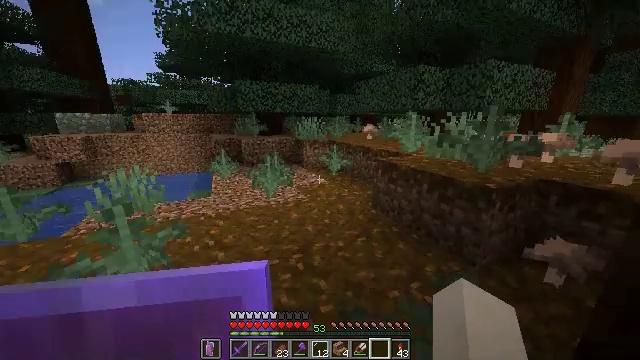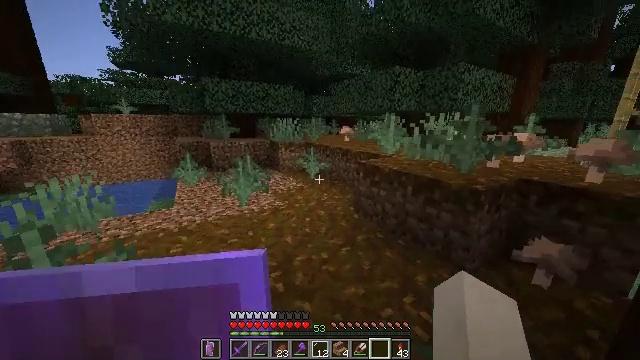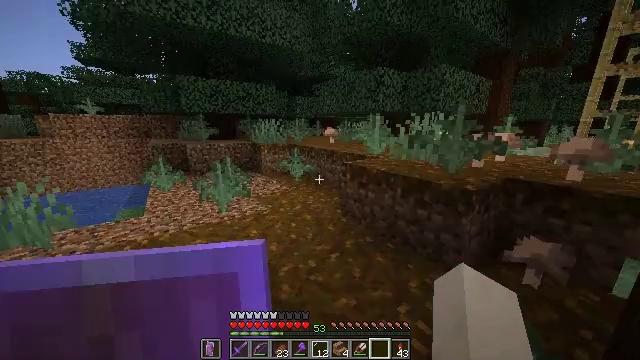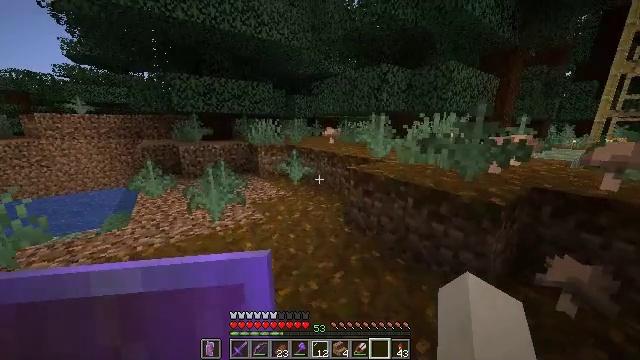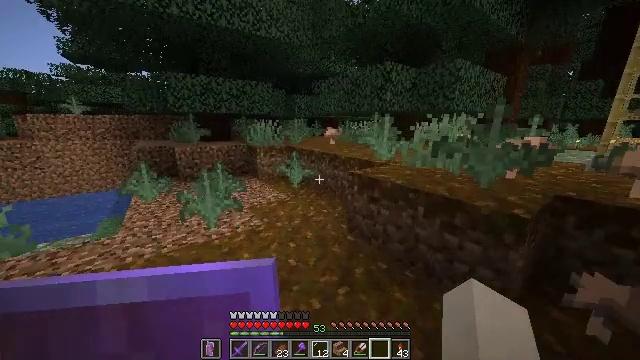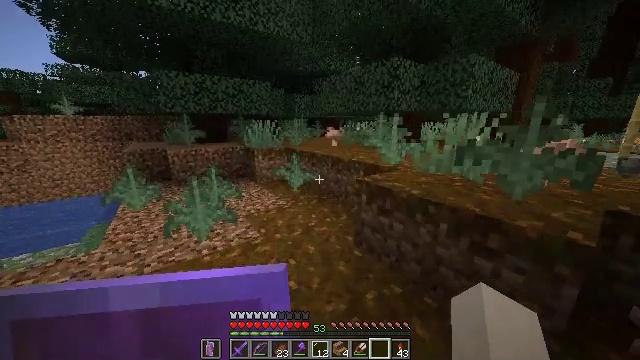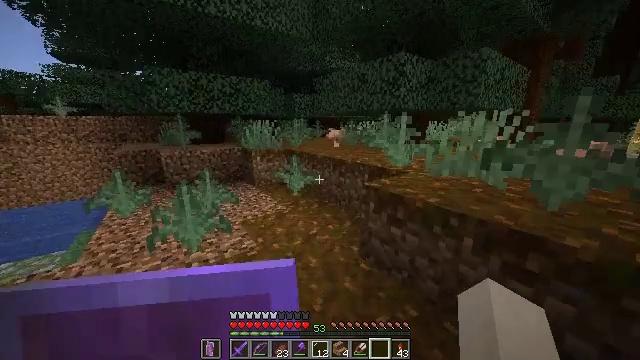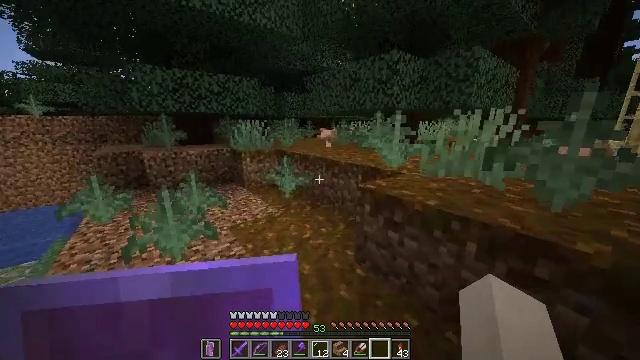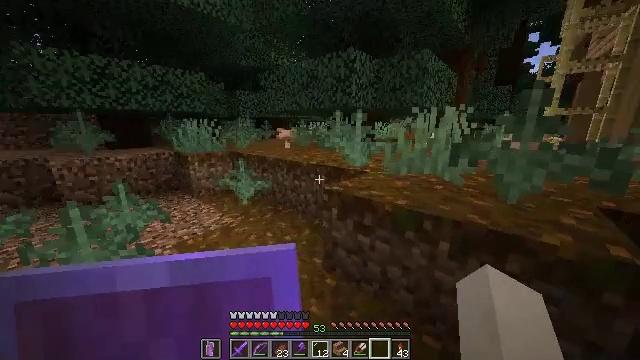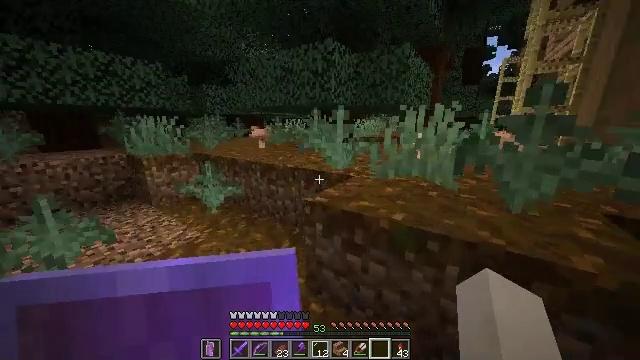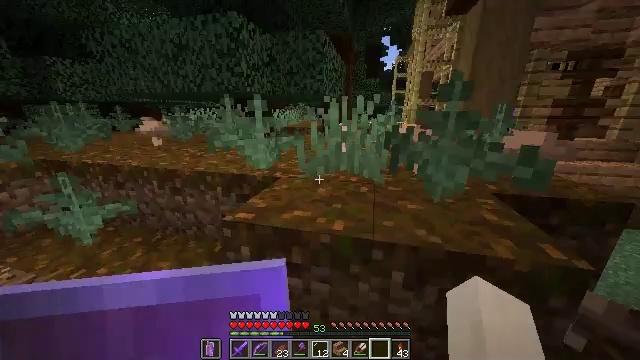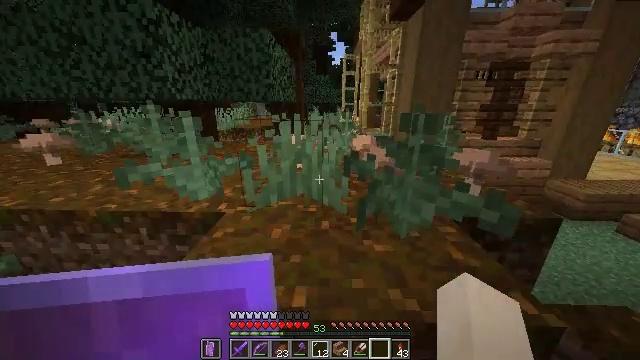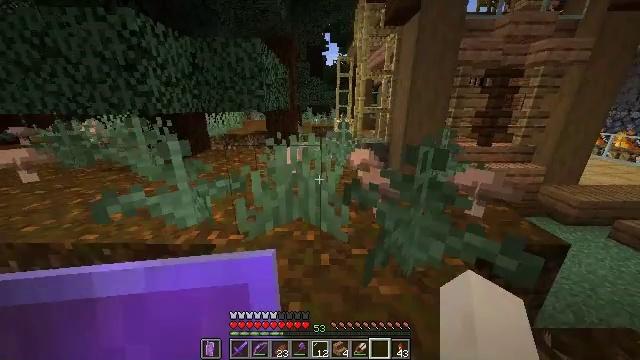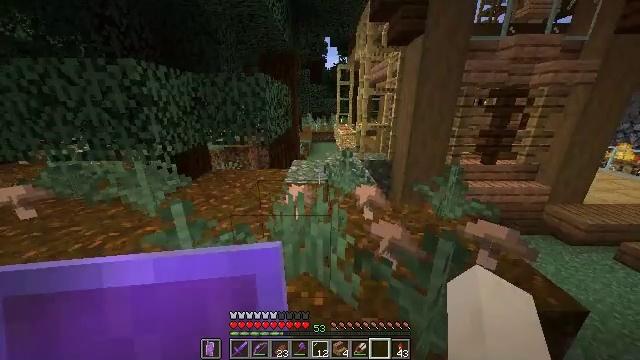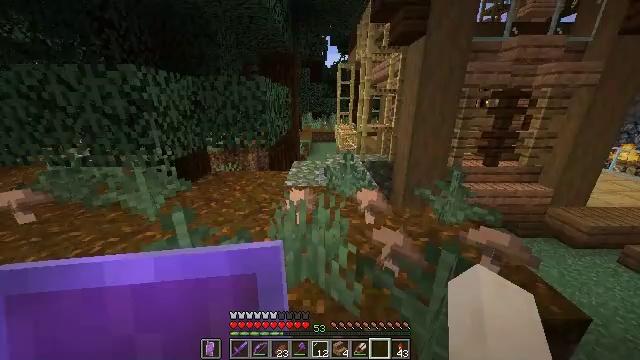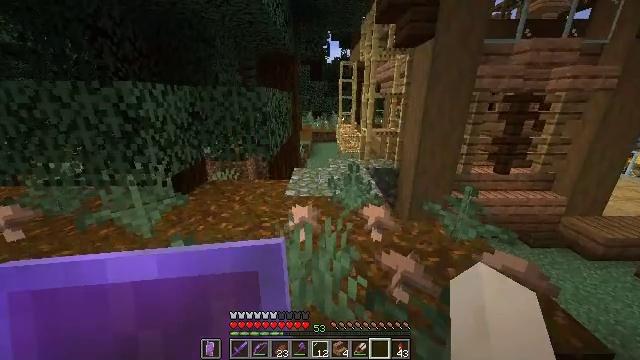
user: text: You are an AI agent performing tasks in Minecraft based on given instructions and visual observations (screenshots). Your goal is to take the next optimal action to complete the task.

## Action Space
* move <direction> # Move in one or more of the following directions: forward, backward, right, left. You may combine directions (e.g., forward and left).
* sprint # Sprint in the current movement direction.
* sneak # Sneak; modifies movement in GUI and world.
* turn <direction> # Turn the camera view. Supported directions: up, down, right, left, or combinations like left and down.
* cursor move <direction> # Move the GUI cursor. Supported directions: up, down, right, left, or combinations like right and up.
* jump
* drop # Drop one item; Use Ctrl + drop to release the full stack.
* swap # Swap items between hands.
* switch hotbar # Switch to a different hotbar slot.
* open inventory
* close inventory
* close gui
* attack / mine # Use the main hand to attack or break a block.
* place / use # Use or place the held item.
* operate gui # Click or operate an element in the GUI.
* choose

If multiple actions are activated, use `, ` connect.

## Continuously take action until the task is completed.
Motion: motion action
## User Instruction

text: Mine the bookshelf to gather resources.
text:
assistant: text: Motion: move forward, sprint, turn right
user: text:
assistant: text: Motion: move forward, sprint, turn right
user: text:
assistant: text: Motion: move forward, sprint
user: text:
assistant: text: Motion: move forward, sprint
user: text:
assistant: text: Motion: move forward, sprint
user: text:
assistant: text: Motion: move forward, sprint
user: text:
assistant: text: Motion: move forward, sprint, turn right
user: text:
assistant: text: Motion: move forward, sprint, turn right
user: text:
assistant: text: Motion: move forward, sprint, turn right
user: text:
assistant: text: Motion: move forward, sprint, turn right and down
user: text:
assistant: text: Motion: move forward, sprint, turn right and down, jump
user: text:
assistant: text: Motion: move forward, sprint, turn right, jump
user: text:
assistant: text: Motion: move forward, sprint, jump
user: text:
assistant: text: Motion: move forward, sprint, jump
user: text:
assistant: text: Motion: move forward, sprint
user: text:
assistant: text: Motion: move forward, sprint
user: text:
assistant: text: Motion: move forward, sprint
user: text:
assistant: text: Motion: move forward, sprint
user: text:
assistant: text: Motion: move forward, sprint, turn right
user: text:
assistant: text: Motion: move forward, sprint, turn right
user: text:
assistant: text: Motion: move forward, sprint, turn right
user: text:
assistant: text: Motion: move forward, sprint
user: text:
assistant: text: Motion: move forward, sprint
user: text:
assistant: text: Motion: move forward, sprint
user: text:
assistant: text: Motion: move forward, sprint
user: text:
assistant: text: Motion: move forward, sprint
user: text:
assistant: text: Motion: move forward, sprint
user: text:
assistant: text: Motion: move forward, sprint
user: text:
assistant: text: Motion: move forward, sprint
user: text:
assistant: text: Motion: move forward, sprint